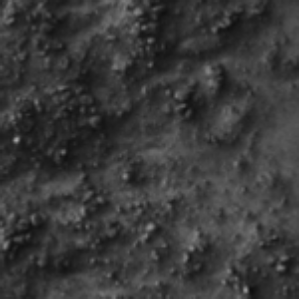
Label: frost